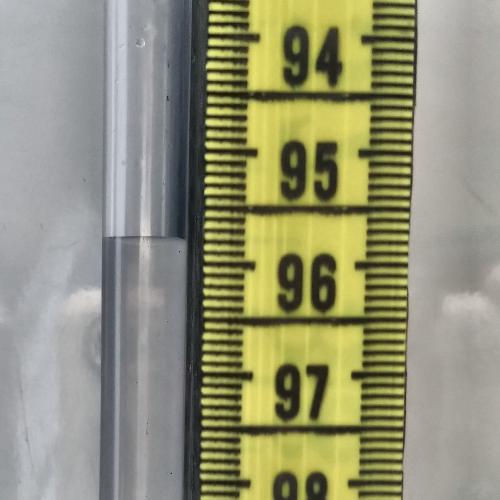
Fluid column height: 95.8 cm